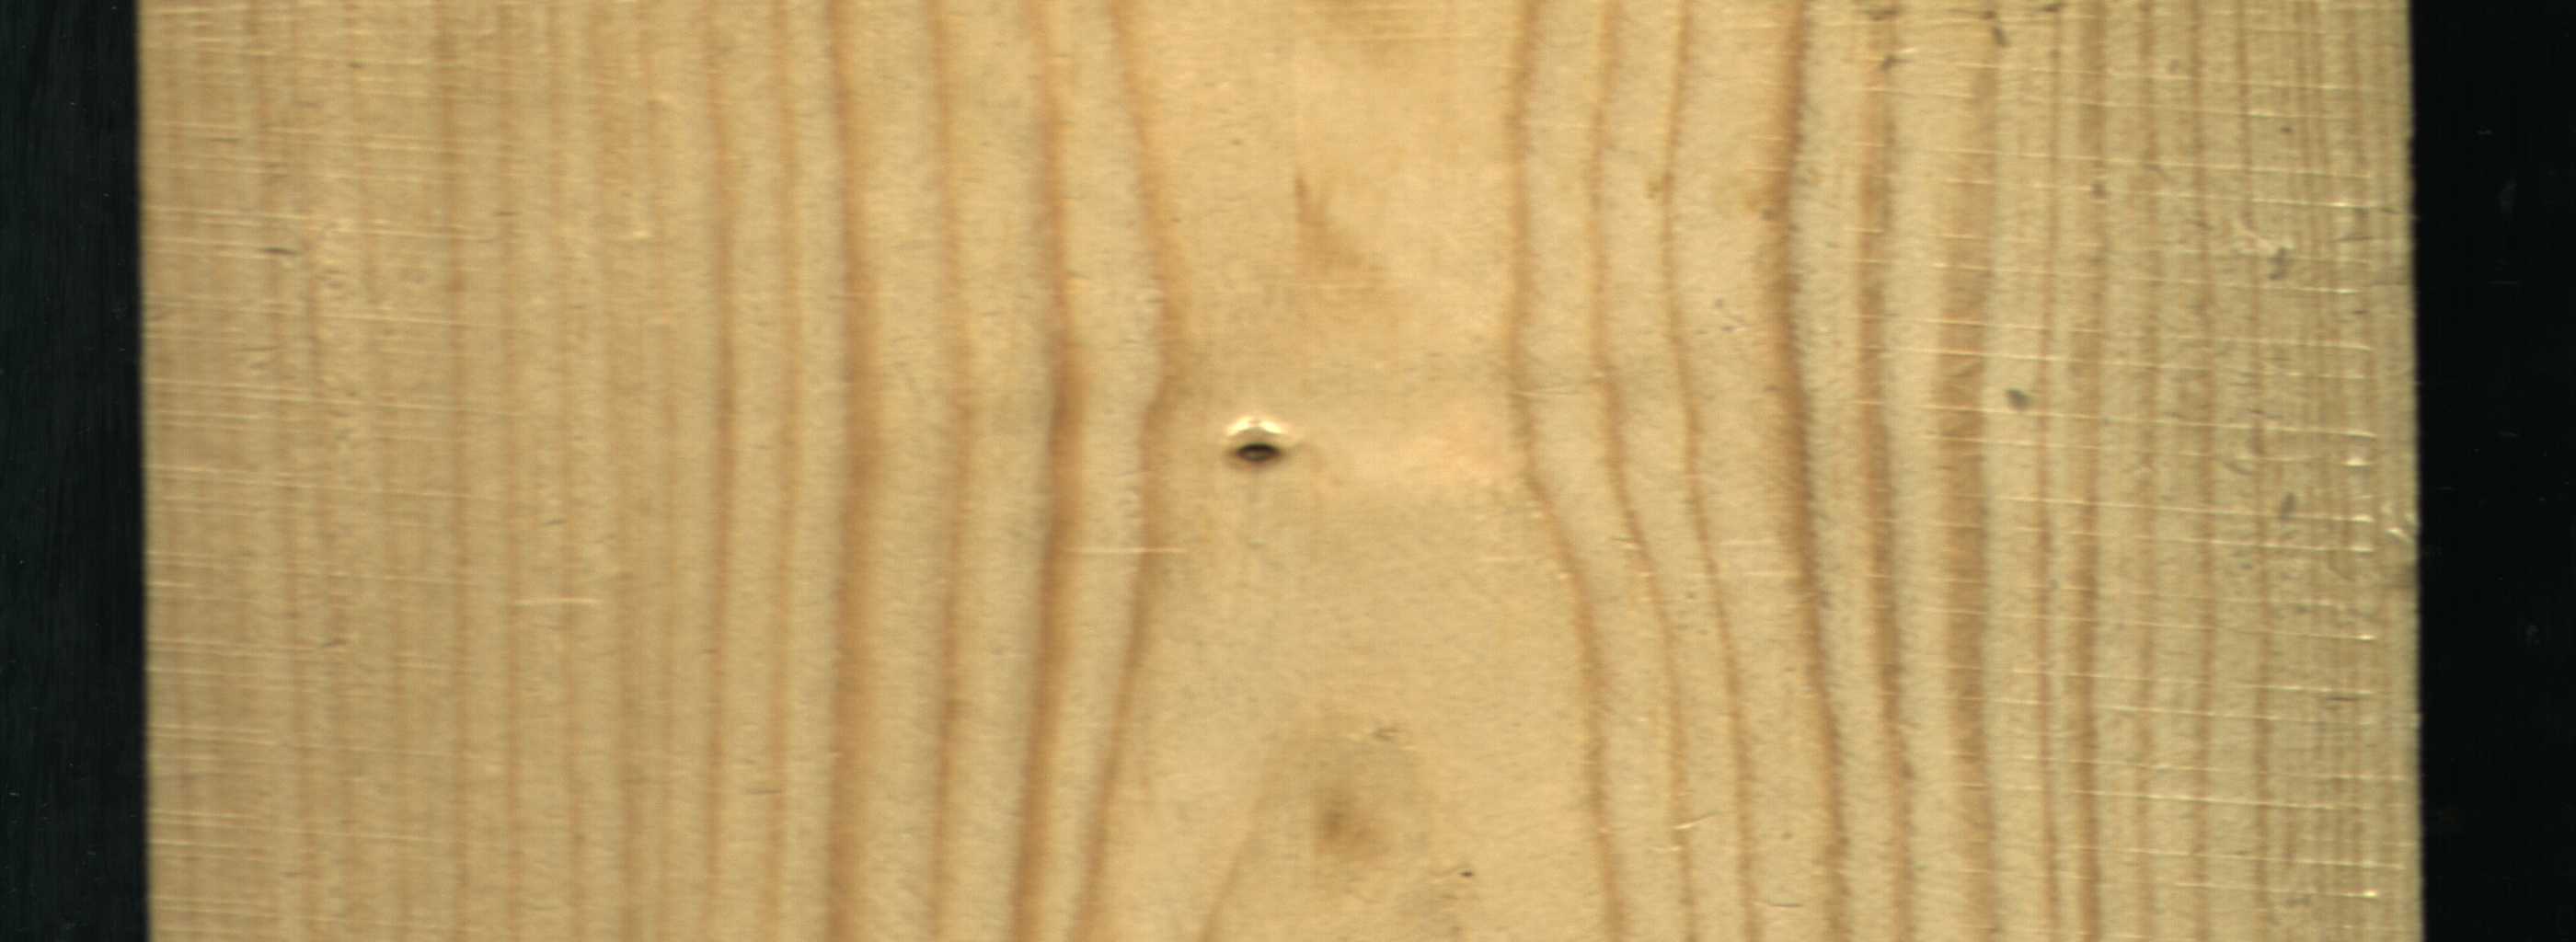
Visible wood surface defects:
Dead_Knot